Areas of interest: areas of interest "Suzhou Silk Museum"
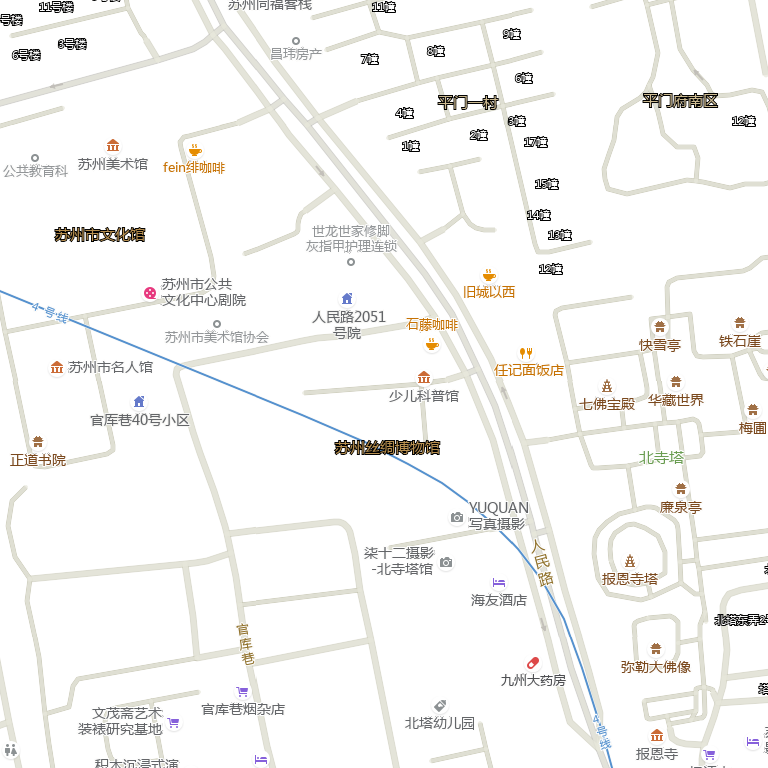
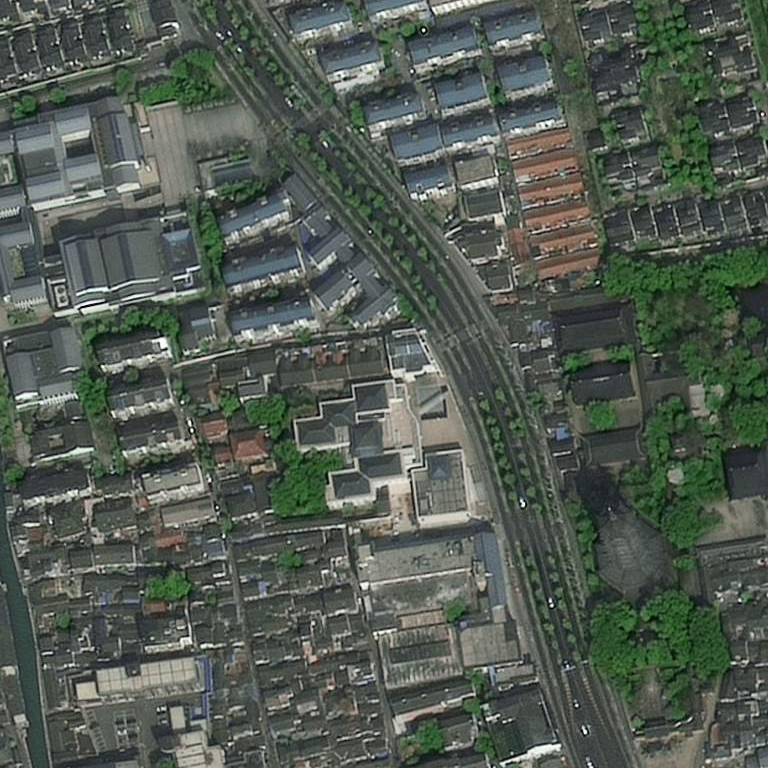